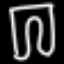
Label: pants